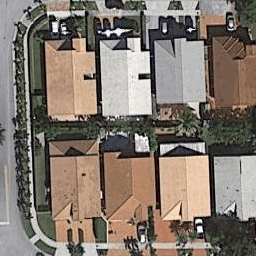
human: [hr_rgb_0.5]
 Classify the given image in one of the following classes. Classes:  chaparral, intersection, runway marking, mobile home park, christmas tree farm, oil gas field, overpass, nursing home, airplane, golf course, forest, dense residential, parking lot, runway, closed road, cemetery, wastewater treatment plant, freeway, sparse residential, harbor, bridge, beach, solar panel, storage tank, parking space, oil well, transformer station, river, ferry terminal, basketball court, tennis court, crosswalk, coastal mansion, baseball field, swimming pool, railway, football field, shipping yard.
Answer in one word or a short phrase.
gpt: dense residential